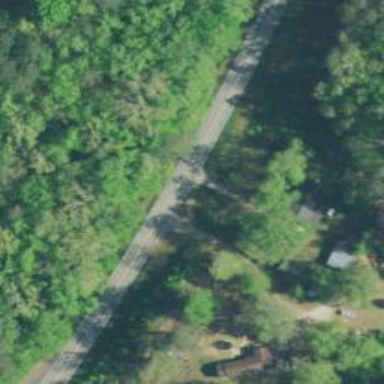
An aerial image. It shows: Asphalt road designated as trunk highway.